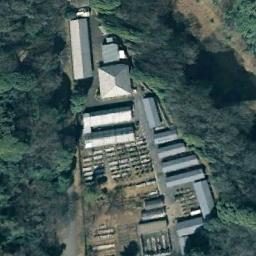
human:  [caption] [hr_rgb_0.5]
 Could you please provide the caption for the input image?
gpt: Many trees of different sizes are beside the palace .

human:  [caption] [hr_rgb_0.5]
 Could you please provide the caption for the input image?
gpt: The palace is on the bare land surrounded by trees .

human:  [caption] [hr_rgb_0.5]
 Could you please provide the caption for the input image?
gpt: The palace with some buildings is surrounded by a forest .

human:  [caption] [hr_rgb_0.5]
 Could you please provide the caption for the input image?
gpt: Most of the palaces' roofs are orange .

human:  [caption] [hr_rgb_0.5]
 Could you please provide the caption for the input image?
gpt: There are many green trees around the palace with some gray buildings .